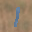
Label: 1